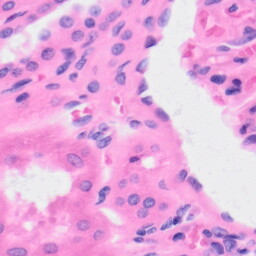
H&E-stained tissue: Kidney